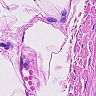
Metastatic tissue present: no